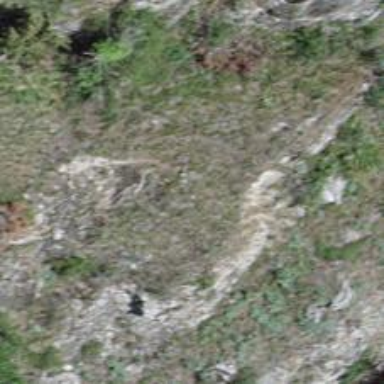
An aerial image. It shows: Cliff in nature.